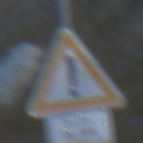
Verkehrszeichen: Gefahrenstelle
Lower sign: ZeitangabenOhneBeschraenkungAufWochentage2
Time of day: SunriseSunset
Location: Outdoor (RoadRail)
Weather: Clear
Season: NotSpecified
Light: Natural